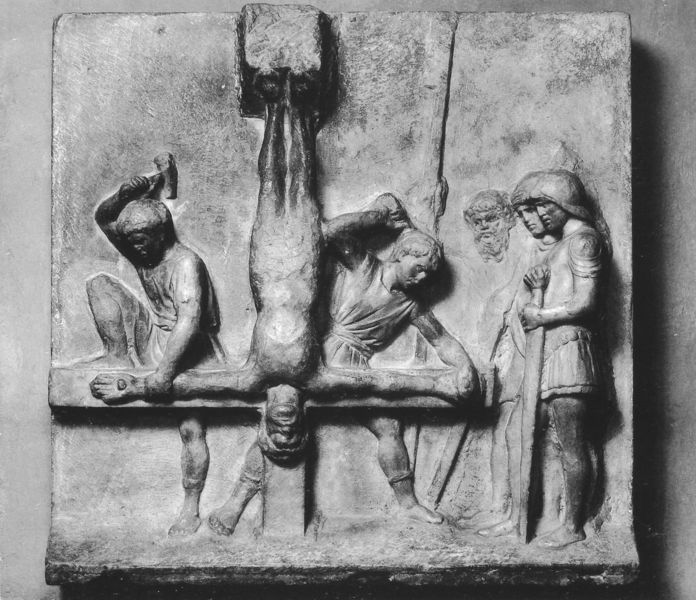
Titel: Kreuzigung Petri
Künstler: Luca della Robbia
Institution: Florenz, Bargello
Schlagwörter: weiß, grau, männer, schwarz, arme, falten, henker, stein, beine, relief, soldaten, faltenwurf, plastik, nagel, nägel, foto, fotografie, photographie, unten, kreuz, schwarzweiß, schwert, photo, christus, jesus, kreuzigung, hammer, petrus, verkehrt, kopfunter, martyrium, kopfüber